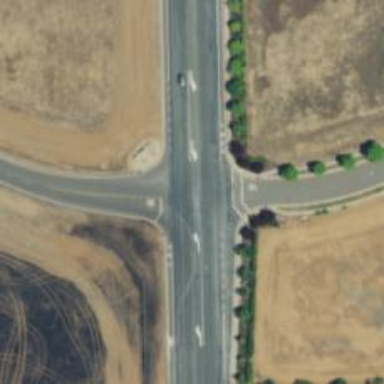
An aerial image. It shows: Tertiary road with asphalt surface.